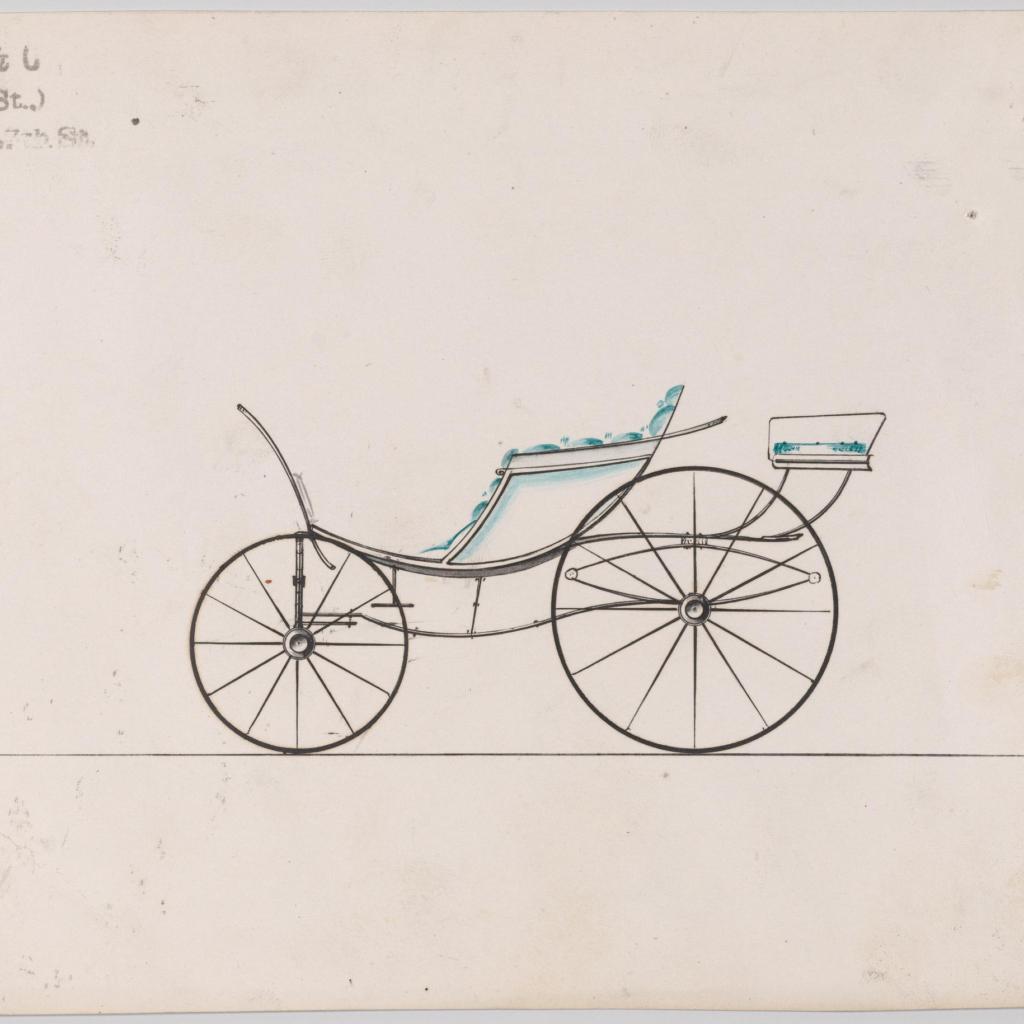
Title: Design for Pony Phaeton, no. 3242a
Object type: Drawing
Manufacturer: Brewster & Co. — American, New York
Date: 1876
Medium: Pen and black ink, watercolor and gouache
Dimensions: Sheet: 6 x 8 13/16 in. (15.2 x 22.4 cm)
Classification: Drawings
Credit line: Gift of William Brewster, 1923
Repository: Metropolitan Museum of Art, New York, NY